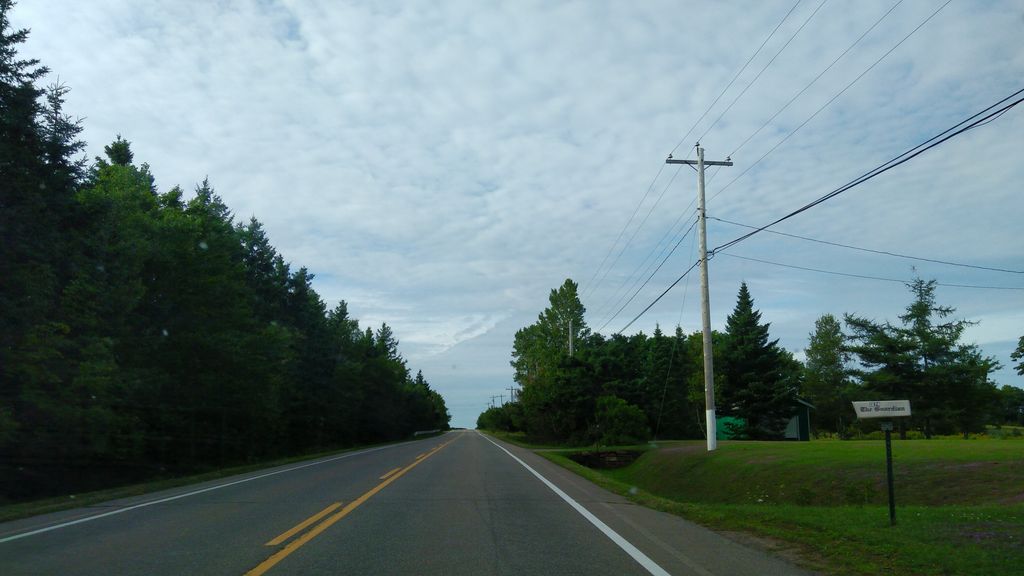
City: charlottetown